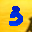
Label: 3